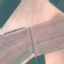
Land use / land cover class: AnnualCrop